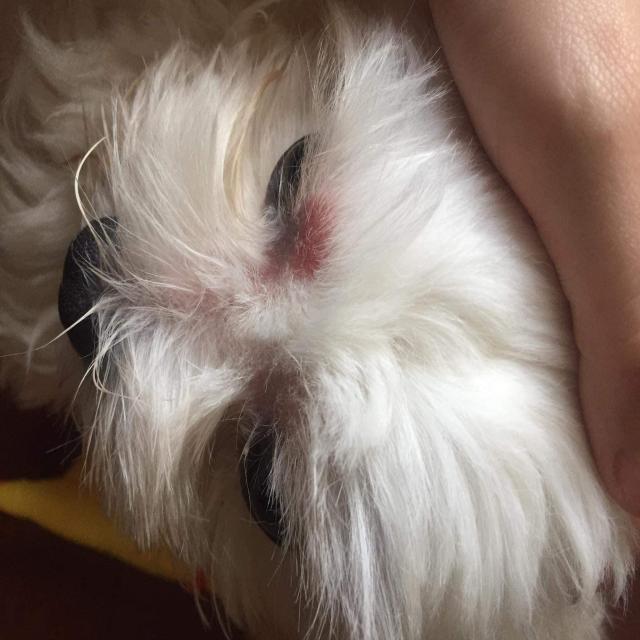
Canine dermatitis — inflammation of the skin presenting with erythema, pruritus, papules, and excoriation. May be allergic, contact, or atopic in origin.